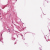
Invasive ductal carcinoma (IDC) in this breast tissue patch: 0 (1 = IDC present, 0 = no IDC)